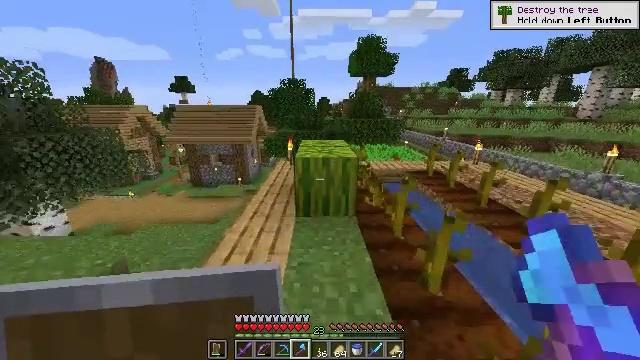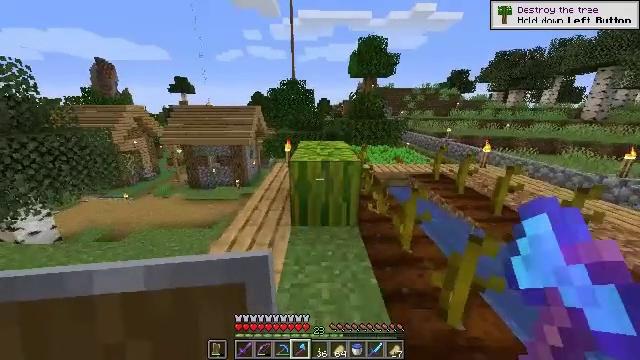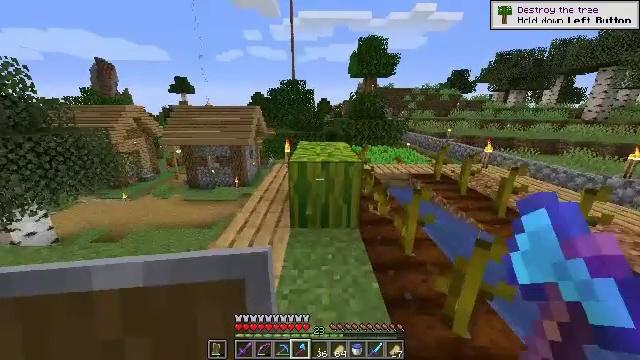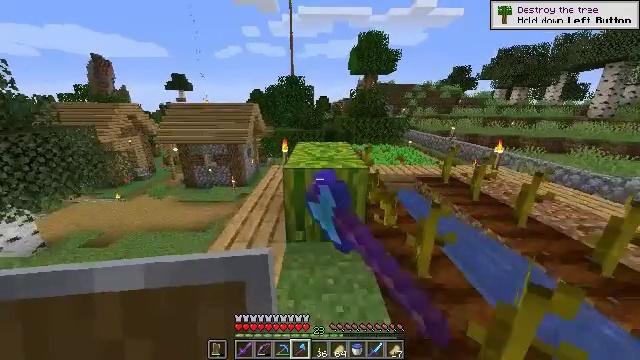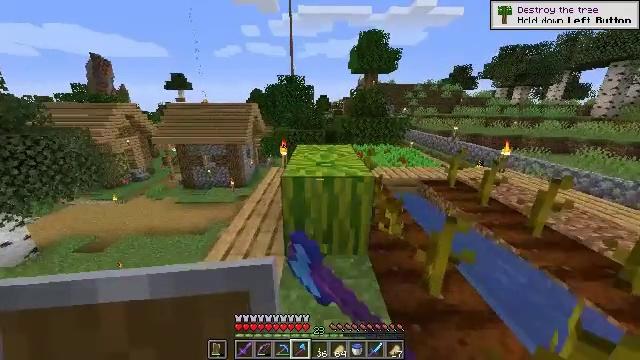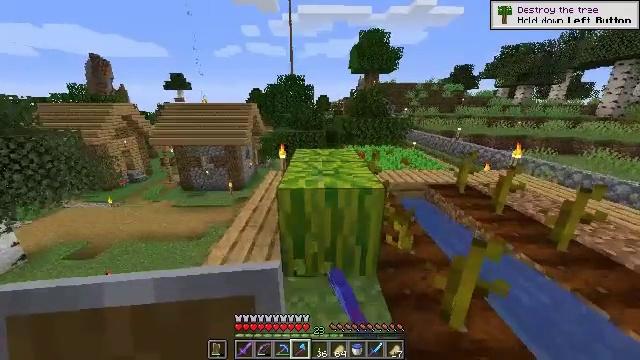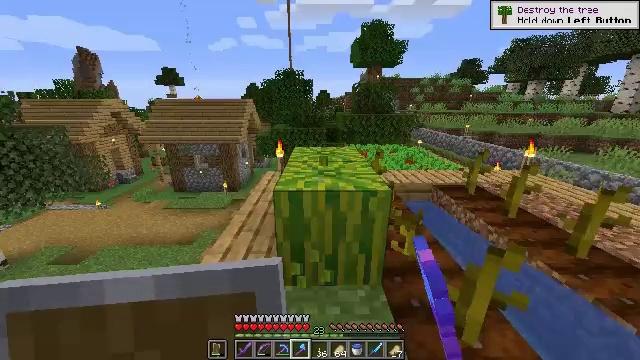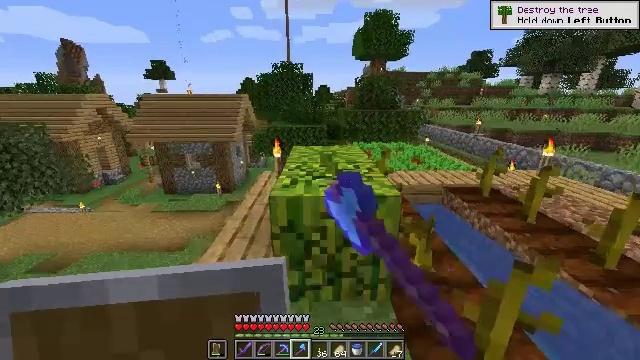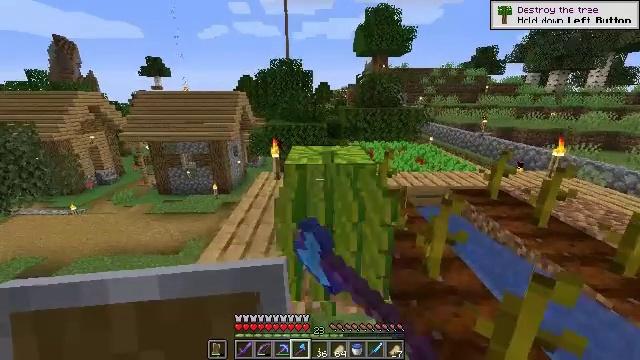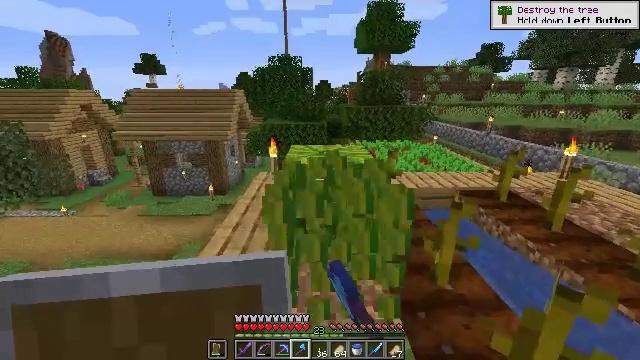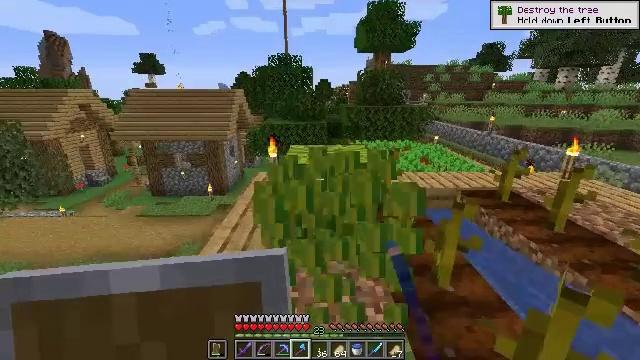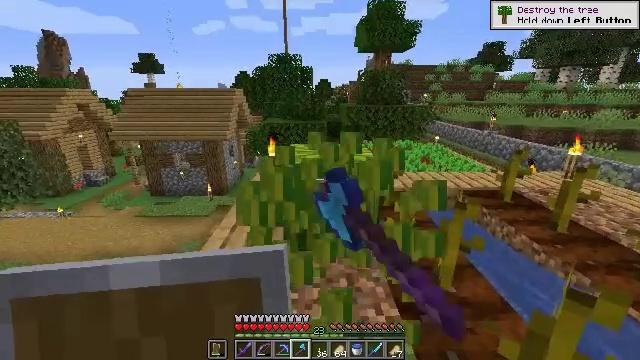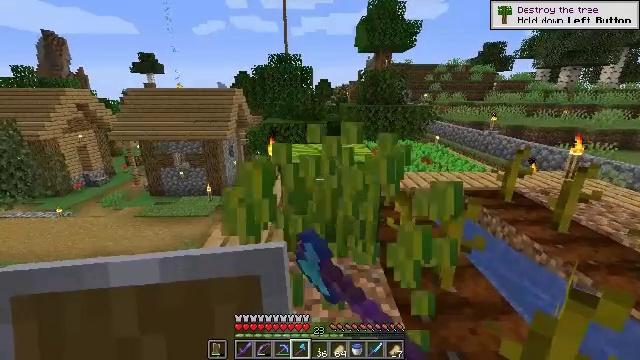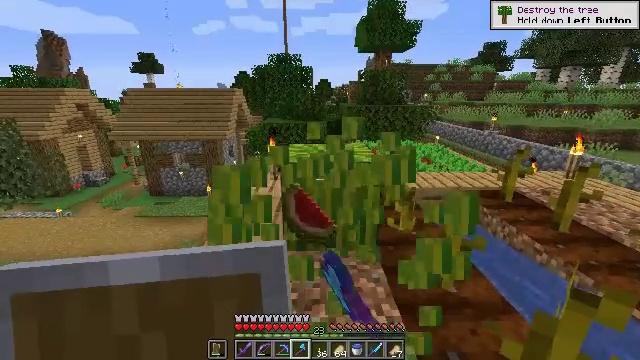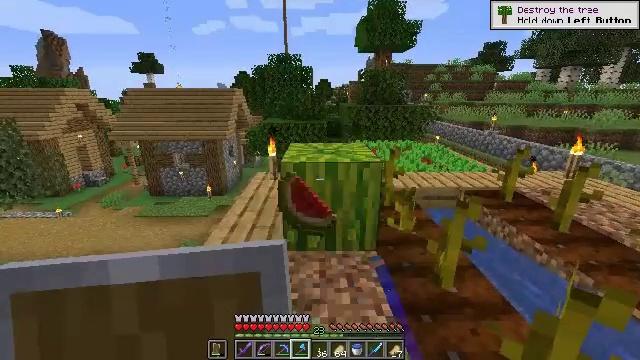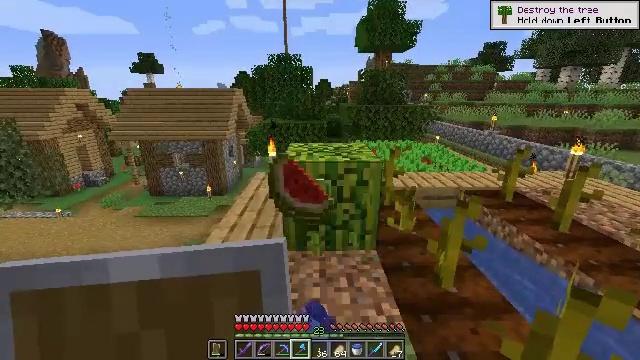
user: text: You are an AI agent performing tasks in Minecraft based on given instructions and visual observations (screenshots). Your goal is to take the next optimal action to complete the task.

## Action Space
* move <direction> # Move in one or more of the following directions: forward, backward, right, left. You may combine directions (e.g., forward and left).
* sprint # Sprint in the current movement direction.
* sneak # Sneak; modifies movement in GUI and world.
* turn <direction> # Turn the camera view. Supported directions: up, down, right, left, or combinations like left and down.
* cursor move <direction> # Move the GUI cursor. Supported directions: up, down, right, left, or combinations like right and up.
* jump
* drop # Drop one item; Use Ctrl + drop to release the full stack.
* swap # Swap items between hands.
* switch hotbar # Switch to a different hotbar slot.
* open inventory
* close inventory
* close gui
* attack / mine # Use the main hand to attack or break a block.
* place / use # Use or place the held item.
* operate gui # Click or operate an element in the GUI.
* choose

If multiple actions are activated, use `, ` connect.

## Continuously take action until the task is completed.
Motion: motion action
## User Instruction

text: Attack the melon to collect it.
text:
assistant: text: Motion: move forward
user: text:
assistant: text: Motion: move forward, attack / mine
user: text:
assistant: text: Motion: move forward, attack / mine
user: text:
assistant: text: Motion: move forward, attack / mine
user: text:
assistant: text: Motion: attack / mine
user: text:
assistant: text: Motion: attack / mine
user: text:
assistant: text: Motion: move forward, attack / mine
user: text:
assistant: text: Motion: attack / mine
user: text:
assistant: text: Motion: attack / mine
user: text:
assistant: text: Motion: attack / mine
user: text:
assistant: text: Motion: attack / mine
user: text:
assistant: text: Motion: attack / mine
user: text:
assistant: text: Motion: attack / mine
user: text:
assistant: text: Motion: attack / mine
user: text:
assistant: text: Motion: attack / mine
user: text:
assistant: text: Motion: attack / mine
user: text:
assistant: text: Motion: attack / mine
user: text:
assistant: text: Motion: move forward, attack / mine
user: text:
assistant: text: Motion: move forward, attack / mine
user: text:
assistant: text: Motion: move forward
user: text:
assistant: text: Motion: move forward
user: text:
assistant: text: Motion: move forward
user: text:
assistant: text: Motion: move forward
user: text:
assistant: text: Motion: move forward
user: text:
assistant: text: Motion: move forward, sprint
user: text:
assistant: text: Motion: move forward, sprint
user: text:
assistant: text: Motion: move forward, turn right and down
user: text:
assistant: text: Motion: move forward
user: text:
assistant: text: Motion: move forward, turn right and down
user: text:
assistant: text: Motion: move forward, turn right